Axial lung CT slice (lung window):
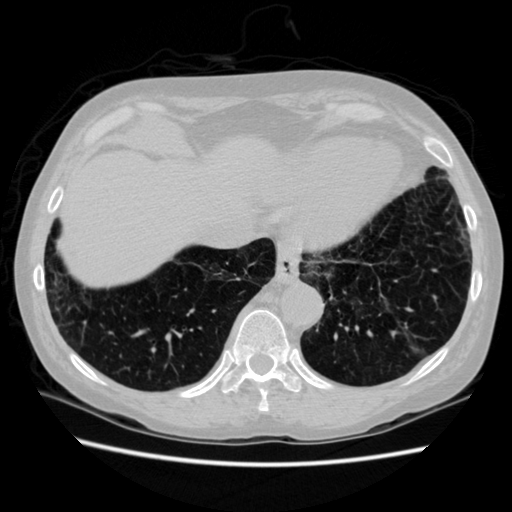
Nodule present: no